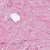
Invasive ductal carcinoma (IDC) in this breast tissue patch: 1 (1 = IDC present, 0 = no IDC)